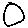
Label: circle